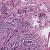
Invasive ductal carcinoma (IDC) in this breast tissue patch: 1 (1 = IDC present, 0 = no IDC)